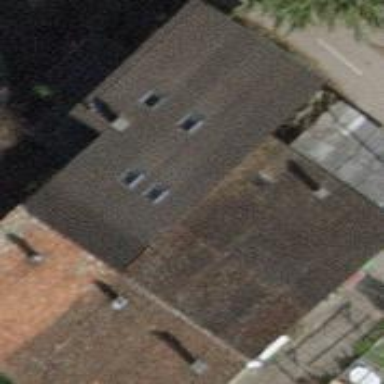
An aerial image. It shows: Terrace building.